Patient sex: M
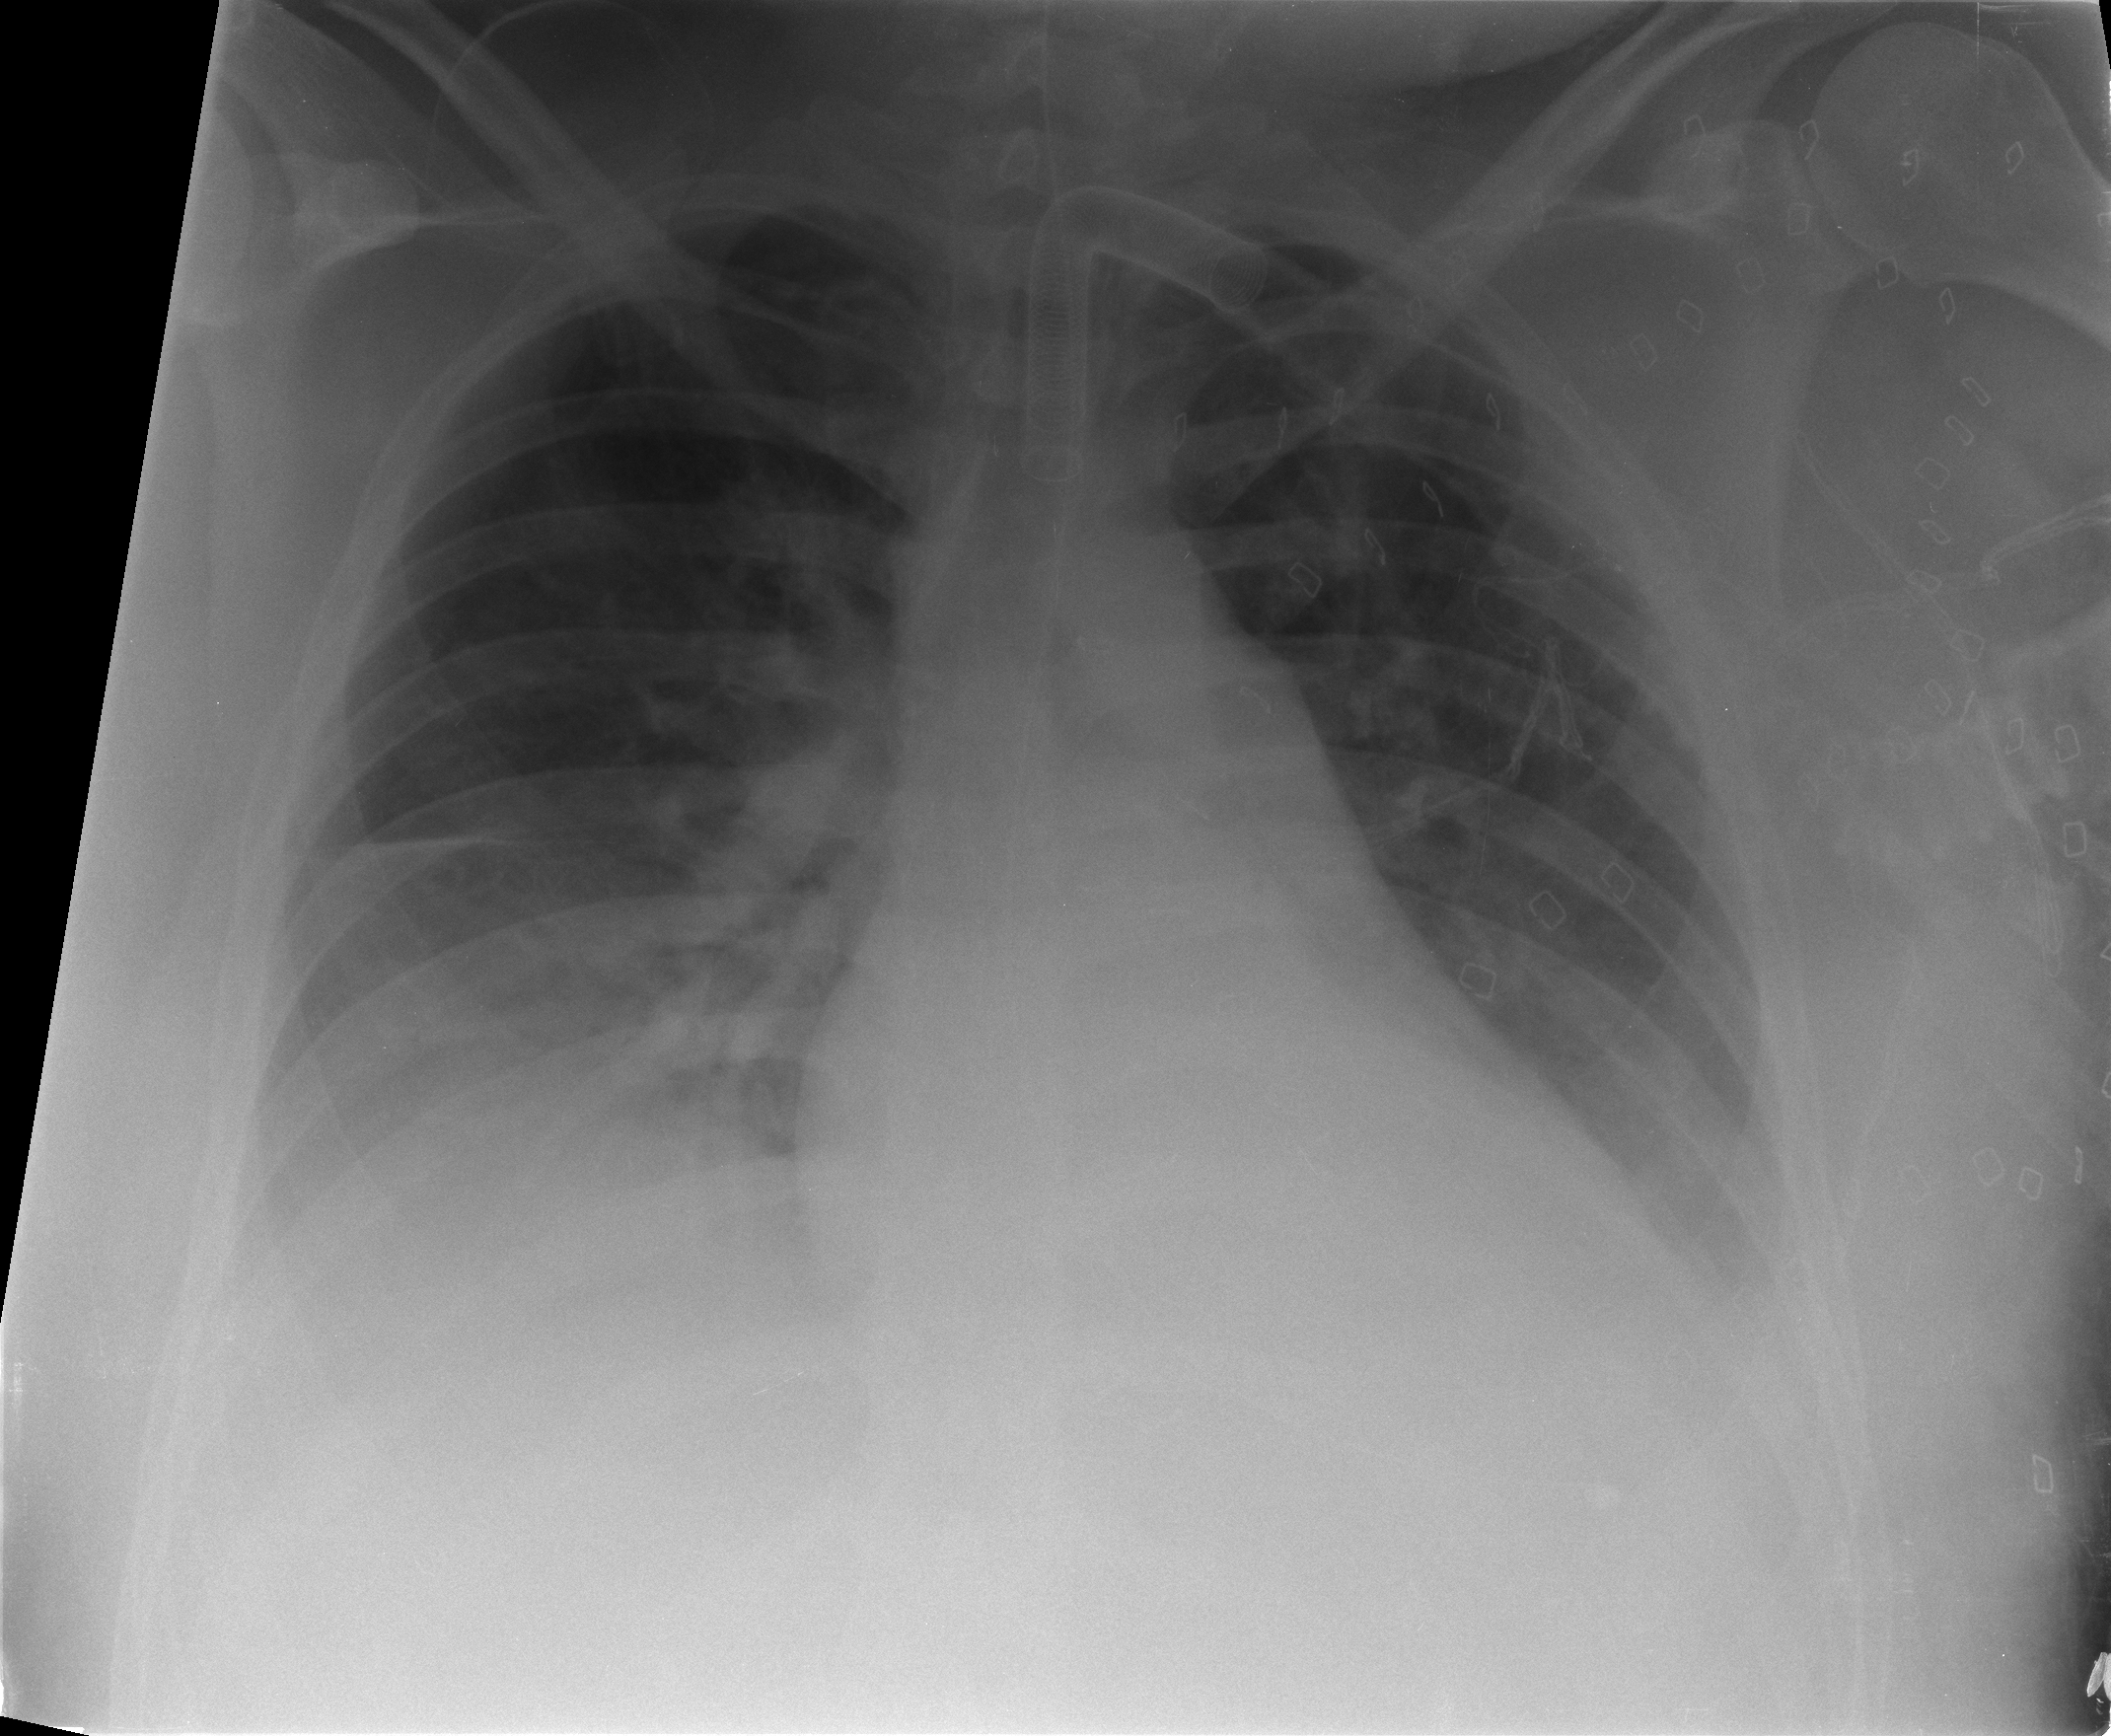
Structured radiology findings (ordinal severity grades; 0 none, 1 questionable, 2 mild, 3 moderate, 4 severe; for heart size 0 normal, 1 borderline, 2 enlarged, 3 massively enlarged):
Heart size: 1
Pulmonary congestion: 2
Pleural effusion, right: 2
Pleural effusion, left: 2
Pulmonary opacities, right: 2
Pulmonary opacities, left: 0
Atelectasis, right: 2
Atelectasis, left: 2